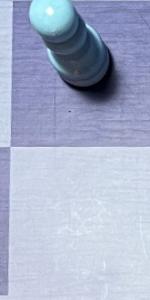
Label: Empty